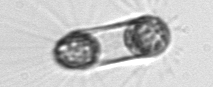
Label: Corethron_hystrix